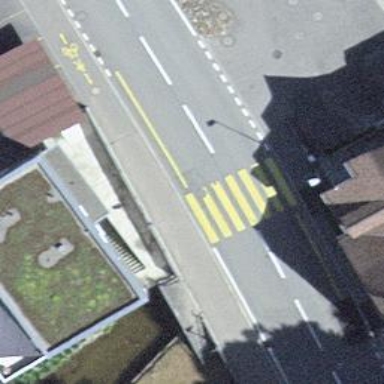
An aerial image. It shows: Marked zebra crossing on the road.